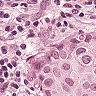
Metastatic tissue present: yes